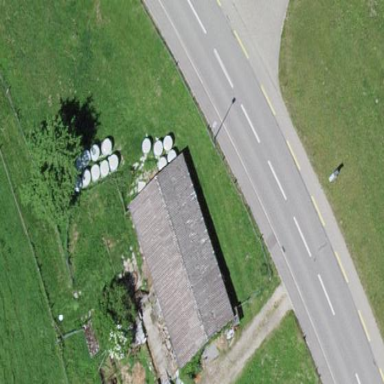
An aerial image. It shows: Farm auxiliary building.